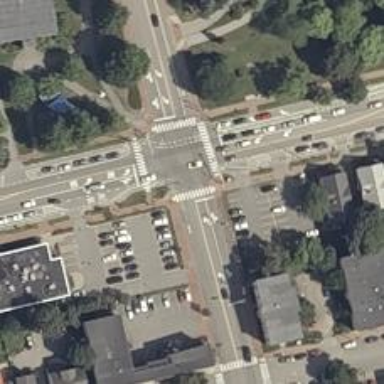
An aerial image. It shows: Zebra crossing on the road.